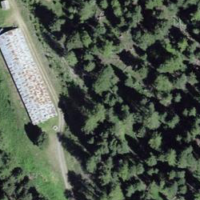
EUNIS habitat code: 43
Species observed at this site:
Chamaenerion angustifolium
Lysandra coridon
Campanula barbata
Fabriciana niobe
Hipparchia semele